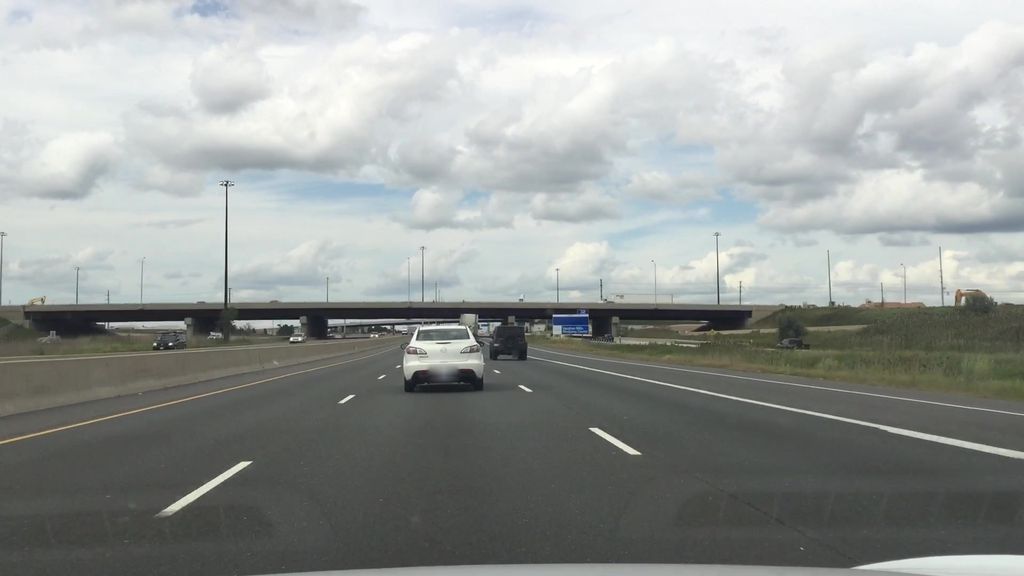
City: toronto